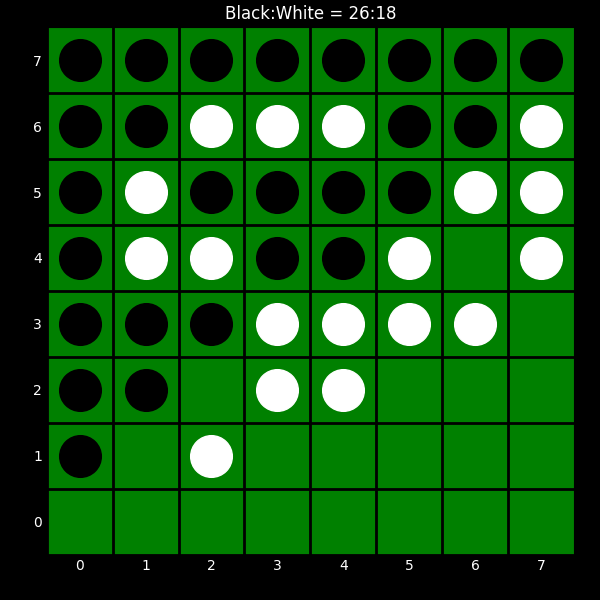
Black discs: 26
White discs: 18